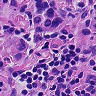
Metastatic tissue present: yes